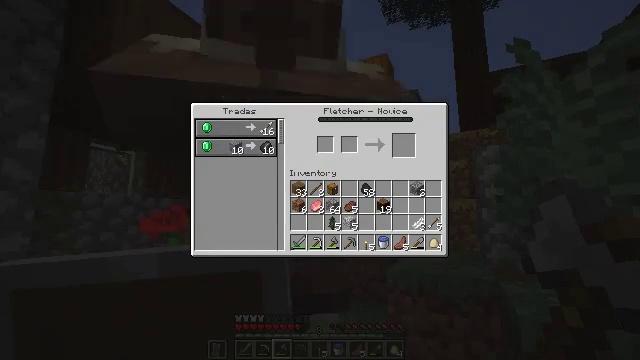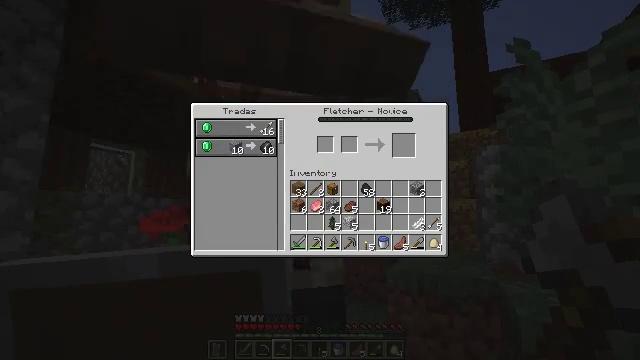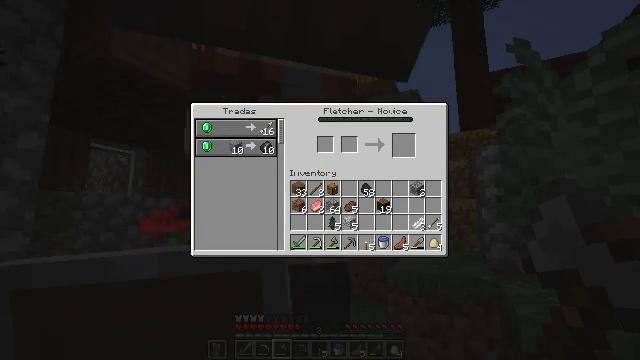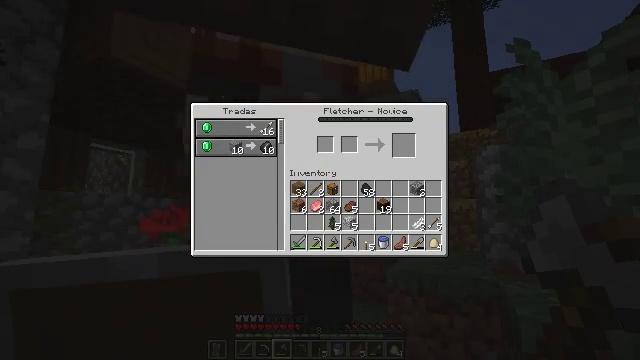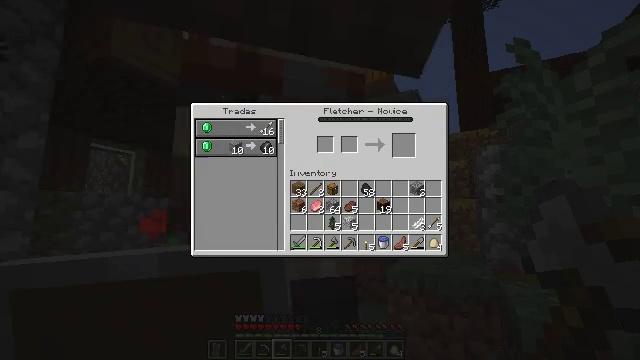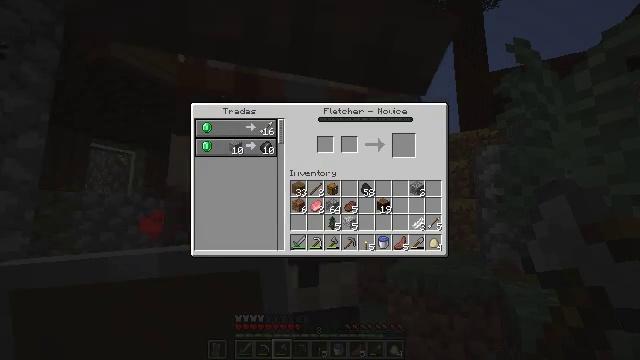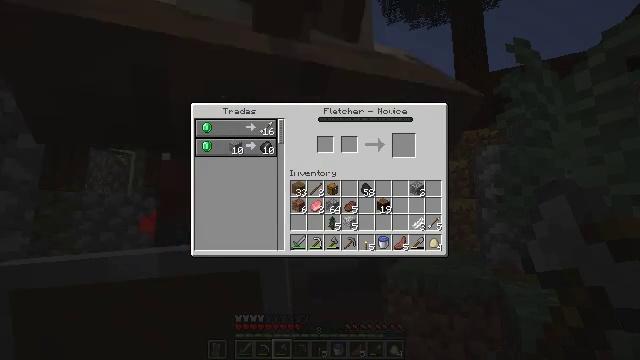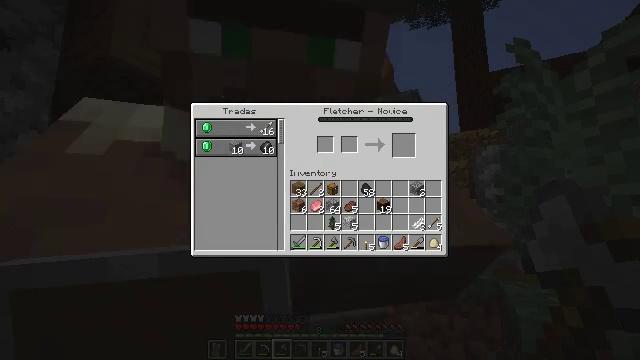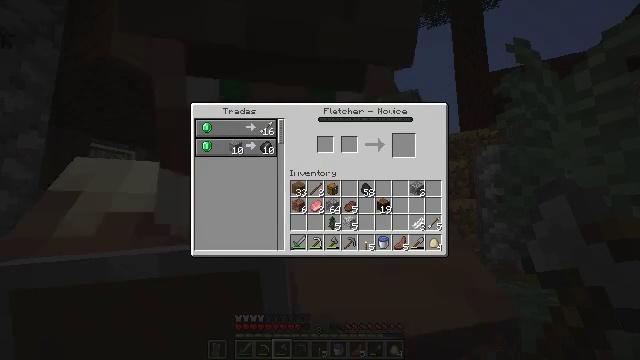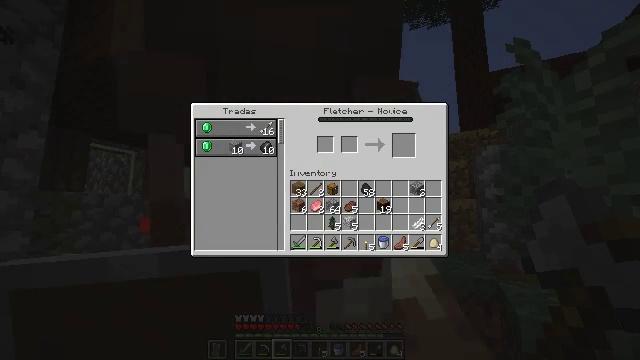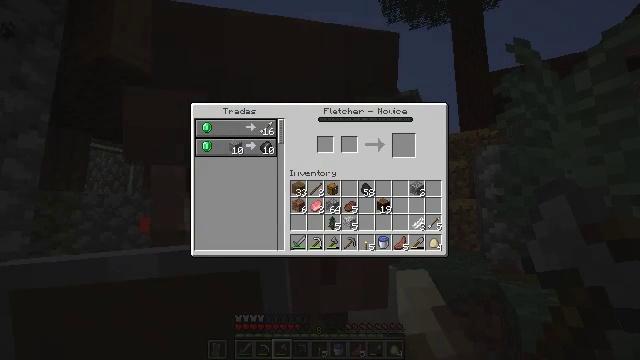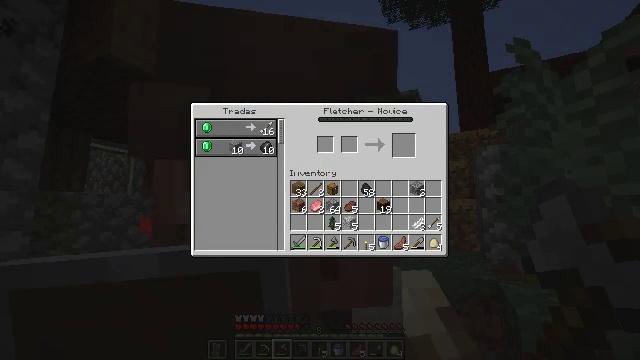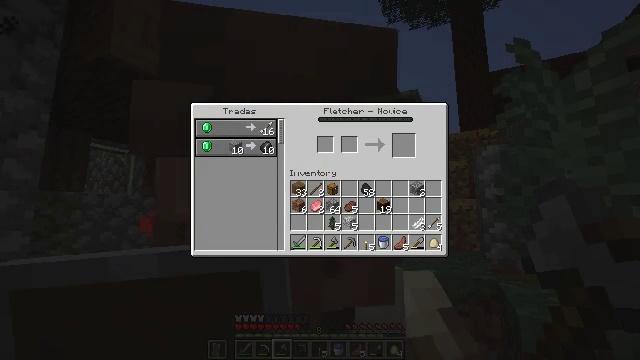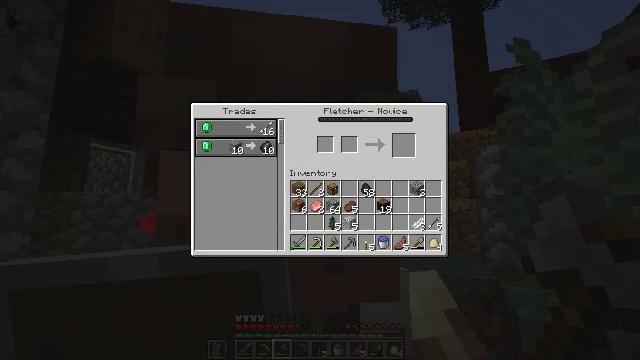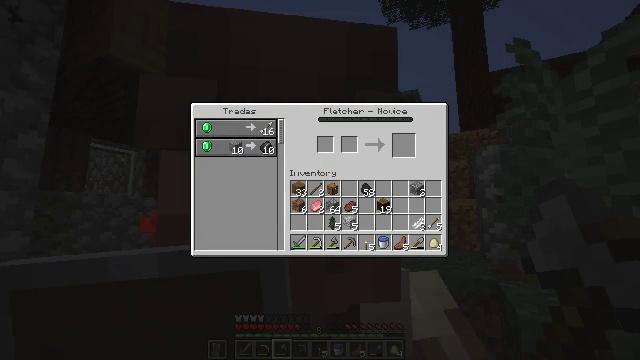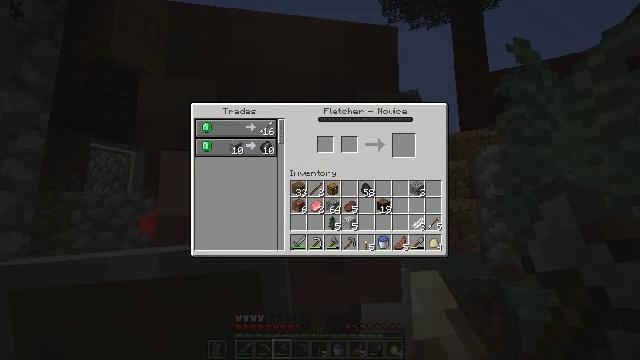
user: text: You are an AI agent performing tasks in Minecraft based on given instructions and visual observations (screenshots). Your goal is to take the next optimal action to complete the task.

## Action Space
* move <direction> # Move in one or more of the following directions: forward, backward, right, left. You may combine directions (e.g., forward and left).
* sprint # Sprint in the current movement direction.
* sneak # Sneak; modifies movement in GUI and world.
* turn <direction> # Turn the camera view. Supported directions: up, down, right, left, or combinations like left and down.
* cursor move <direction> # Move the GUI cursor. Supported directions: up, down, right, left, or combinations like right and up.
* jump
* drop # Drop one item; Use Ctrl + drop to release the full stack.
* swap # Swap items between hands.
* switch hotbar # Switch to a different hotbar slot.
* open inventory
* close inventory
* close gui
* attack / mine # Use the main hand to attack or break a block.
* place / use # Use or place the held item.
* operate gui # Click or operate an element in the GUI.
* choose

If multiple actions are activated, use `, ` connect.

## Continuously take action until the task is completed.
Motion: motion action
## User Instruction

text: Get the fletching table back into the inventory.
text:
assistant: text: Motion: cursor move left and up
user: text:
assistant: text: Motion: cursor move left
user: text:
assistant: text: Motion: cursor move left
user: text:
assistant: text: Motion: cursor move left
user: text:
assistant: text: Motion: no_op
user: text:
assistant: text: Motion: no_op
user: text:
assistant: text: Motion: no_op
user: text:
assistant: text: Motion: no_op
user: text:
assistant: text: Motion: no_op
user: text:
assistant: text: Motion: cursor move right and down
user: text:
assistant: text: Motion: cursor move down
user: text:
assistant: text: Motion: no_op
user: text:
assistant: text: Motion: no_op
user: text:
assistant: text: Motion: no_op
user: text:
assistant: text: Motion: no_op
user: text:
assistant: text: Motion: no_op
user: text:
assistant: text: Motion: no_op
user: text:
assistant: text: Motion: no_op
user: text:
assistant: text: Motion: no_op
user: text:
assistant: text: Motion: no_op
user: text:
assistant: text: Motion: no_op
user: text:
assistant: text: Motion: no_op
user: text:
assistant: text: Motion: no_op
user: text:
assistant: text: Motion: no_op
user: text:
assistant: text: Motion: no_op
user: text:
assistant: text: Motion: no_op
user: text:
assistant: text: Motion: sneak
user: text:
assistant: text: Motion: sneak, cursor move left
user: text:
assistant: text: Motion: sneak, cursor move left
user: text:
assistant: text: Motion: sneak